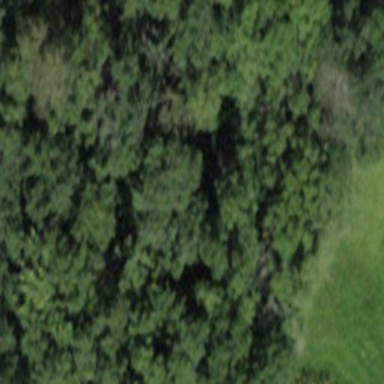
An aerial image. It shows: Forest area.